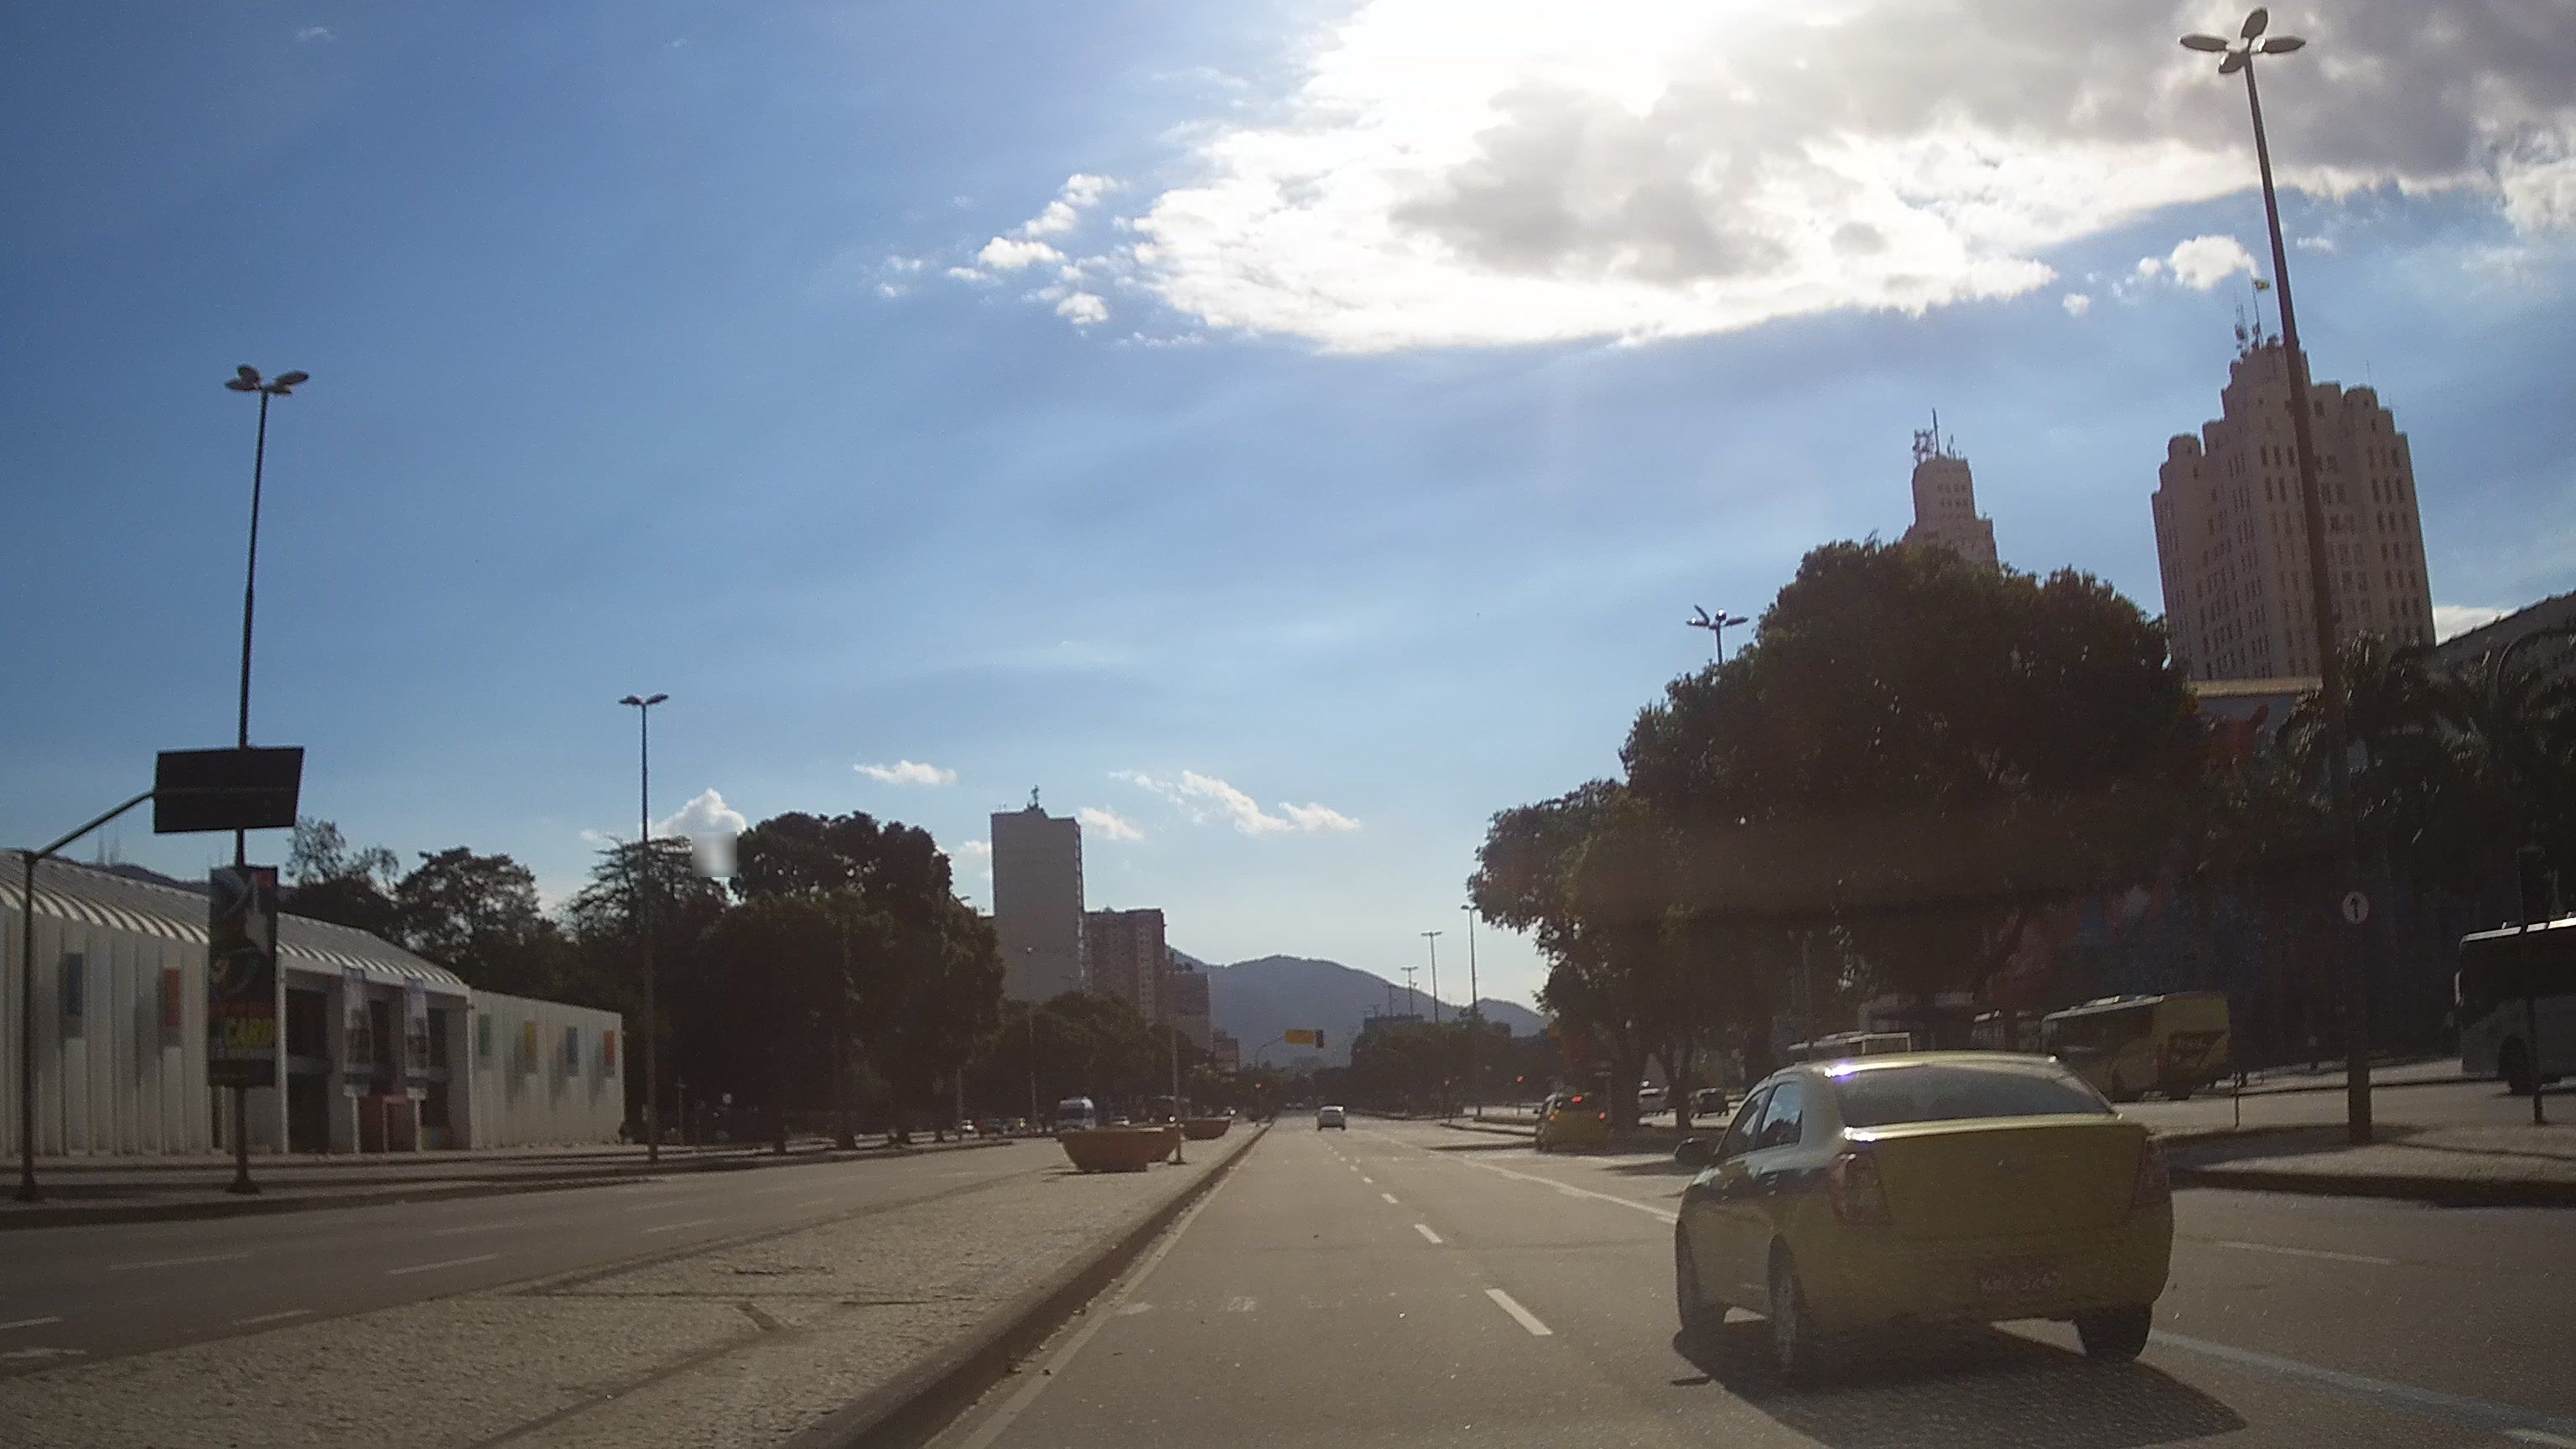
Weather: clear
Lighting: day
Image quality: good
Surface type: driving surface
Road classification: primary_link
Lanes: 1
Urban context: urban centre
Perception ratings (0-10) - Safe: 2.47, Lively: 7.11, Beautiful: 4.5, Boring: 3.01, Depressing: 4.39, Wealthy: 1.61